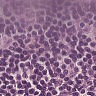
Metastatic tissue present: no